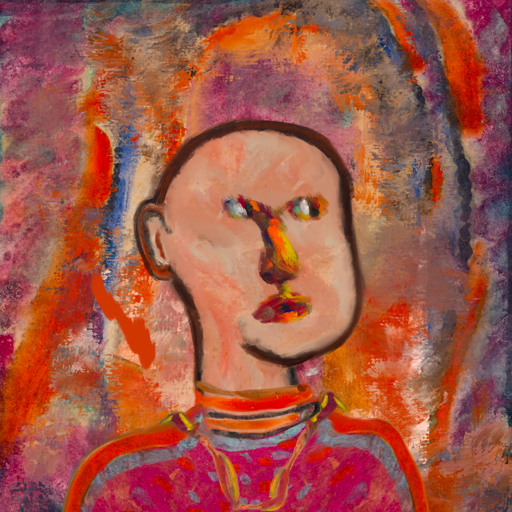
Background: Experience, Head And Neck Side: Roy_Bahadur, Face Side: An_Impression, Bust: Sisters, Hair Side: Blank, Head Accessory: Blank, Second Necklace: Gypsy_Mother_1, Necklace: Experience, Baby: Blank